Question: I'm developing a C++ project which requires to calculate the Vertical Intensity histogram of a given image. The input image I have and the output I'm looking to get, is similar to this:
I don't know which OpenCV function fits best to get the output I need.
I've tried with 'calcHist' function and the 'reduce' function but both of them seem not to work due to my fault in passing args.
Considering that I have got a good B&W image, could someone help me to calculate the histogram?
Thank you
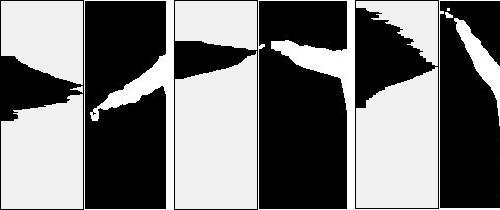
Answer: opencv has a builtin function for that: <URL>
(calcHist won't work, because it bins intensities, not projected pixel counts)
'''
reduce(img,0,CV_REDUCE_SUM); // horizontal
reduce(img,1,CV_REDUCE_SUM); // vertical
'''
(hehe, images from a code-proj. article ? remember that one ...)